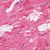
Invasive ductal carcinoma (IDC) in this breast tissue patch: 0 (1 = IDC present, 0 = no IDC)